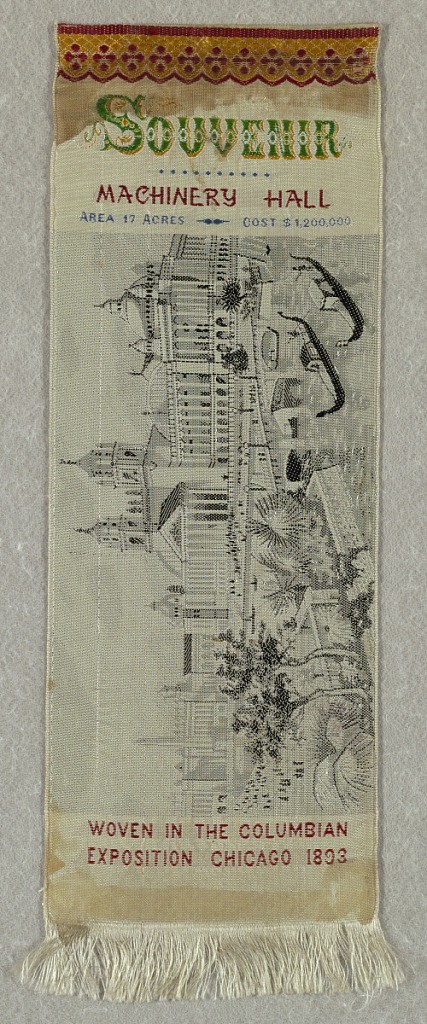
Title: Souvenir picture
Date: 1893
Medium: silk Technique: jacquard woven
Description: Picture of building, bridge, trees and boats.
Woven at top: "Souvenir / Machinery Hall / Area 17 acres - Cost $1,200,000"
Woven at bottom: "Woven in the Columbia / Exposition Chicago 1893"